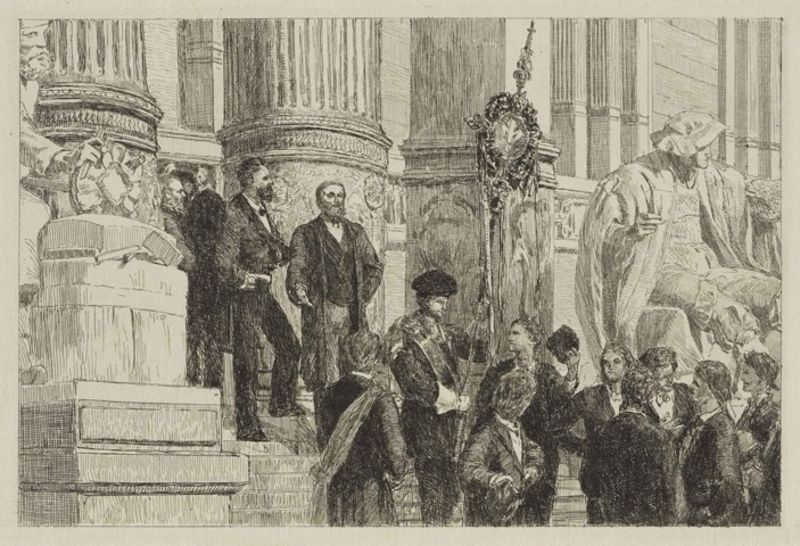
Titel: Portal des neuen Kunstgewerbe-Museums
Künstler: Max Klinger
Standort: Karlsruhe
Institution: Staatliche Kunsthalle Karlsruhe
Schlagwörter: gruppe, mann, frauen, menschen, frankreich, frau, grau, handschuh, hut, hüte, männer, reden, schwarz, skizze, säule, säulen, weiss, zeichen, zeichnung, gebäude, haus, fest, gespräch, herren, versammlung, alt, anzug, anzüge, bart, bärte, feier, gericht, hemd, kappe, mütze, mützen, architektur, diener, sockel, stehen, stein, hände, kirche, figur, adel, personen, vornehm, handel, skulptur, statue, schärpe, papier, unterhaltung, fahne, grafik, geschäfte, figuren, treppe, treppen, architecture, church, column, columns, coronation, court, crowd, gathering, hat, men, people, pope, soldaten, soldier, stair, stairs, steps, white, women, frack, black, country, discussion, figures, grey, group, hair, meeting, nose, old, portrait, talking, woman, draussen, krawatte, picture, print, stufen, fliege, eingang, palast, denkmal, groß, schwarzweiss, radierung, stich, wagner, militär, politik, uniform, volk, bürgertum, bleistift, scherpe, entwurf, politiker, wappen, feiertag, statuen, ostern, ionisch, hammer, classical, man, stone, monstranz, building, luther, diskussion, kanneluren, prozession, umzug, eyes, important, male, sash, suit, scherpen, dorisch, drawing, paper, black and white, turban, coat, scarf, coats, etching, graphic, hats, line, sketch, beard, cross, jacket, veranstaltung, monument, sculpture, tie, clock, roben, suits, uniforms, marble, victorian, standarte, klassizistisch, ehrung, human, parade, procession, public, wreath, graphit, antique, historical, history, renaissance, postamente, börse, konvent, trppe, art, statues, pants, pencil, england, english, american, crucifix, waistcoat, shading, lithograph, shade, pillar, medal, top hat, humans, kreuz, interaktion, rich, masculine, koloss, blank, shirt, standing, poor, bow, meißel, burschen, symbol, waiting, flutes, russia, mönner, university, burschenschaft, noses, washington, base, sepia, gun, banner, sculptures, sign, standard, capital, shades, beards, london, post, bow tie, s, pillars, office, klassiszistisch, arbor, pageant, staris, guy, giant, political, march, working class, courthouse, #männer, jackets, stalin, statute, colonades, capitol, colliseum, sashes, turning, stock exchange, coliseum, edifice, individuals, popular, sonntagsanzug, aneique, no picture, bruschen, personen schärpe, stuhfen, goverment, coasts